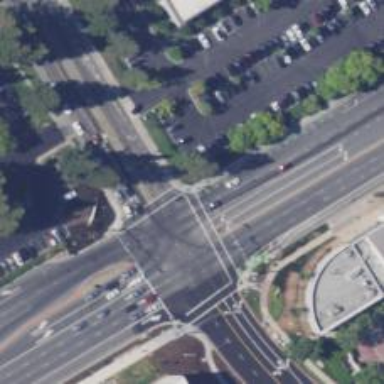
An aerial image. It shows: Solid stop line on the road marking.